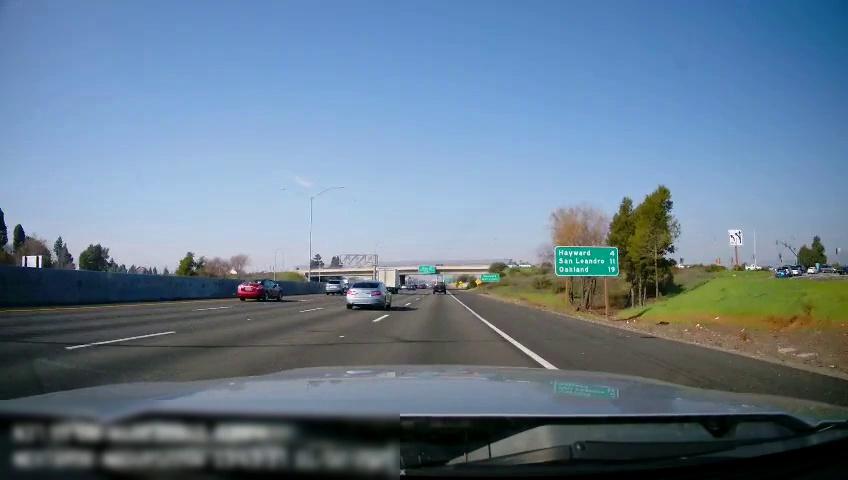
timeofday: Day
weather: Sunny
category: Drivable Space
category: Drivable Space
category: Vehicles | SUV
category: Vehicles | Car
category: Vehicles | SUV
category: Vehicles | SUV
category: Vehicles | Truck
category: Vehicles | Van
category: Vehicles | Truck
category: Vehicles | Car
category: Vehicles | Car
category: Vehicles | Truck
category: Vehicles | Truck
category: Vehicles | SUV
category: Lanes | Alternate Lane
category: Lanes | Current Lane
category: Lanes | Current Lane
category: Lanes | Alternate Lane
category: Lanes | Alternate Lane
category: Traffic | Signs
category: Traffic | Signs
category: Traffic | Signs
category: Traffic | Signs